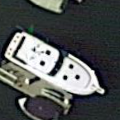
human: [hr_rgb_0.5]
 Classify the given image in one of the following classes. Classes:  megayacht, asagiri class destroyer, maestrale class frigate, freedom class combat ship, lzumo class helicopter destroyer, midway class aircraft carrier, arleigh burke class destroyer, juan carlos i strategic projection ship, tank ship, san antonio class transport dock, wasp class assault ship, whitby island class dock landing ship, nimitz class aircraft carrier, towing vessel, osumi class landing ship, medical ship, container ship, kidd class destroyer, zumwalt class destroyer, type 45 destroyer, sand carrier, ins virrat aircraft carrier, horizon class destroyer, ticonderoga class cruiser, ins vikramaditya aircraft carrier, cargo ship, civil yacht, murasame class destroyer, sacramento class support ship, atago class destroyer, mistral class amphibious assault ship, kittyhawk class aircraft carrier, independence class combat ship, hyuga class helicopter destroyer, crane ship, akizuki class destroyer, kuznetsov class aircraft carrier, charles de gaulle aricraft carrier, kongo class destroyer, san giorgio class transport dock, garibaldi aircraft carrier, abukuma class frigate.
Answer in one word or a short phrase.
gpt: Civil yacht